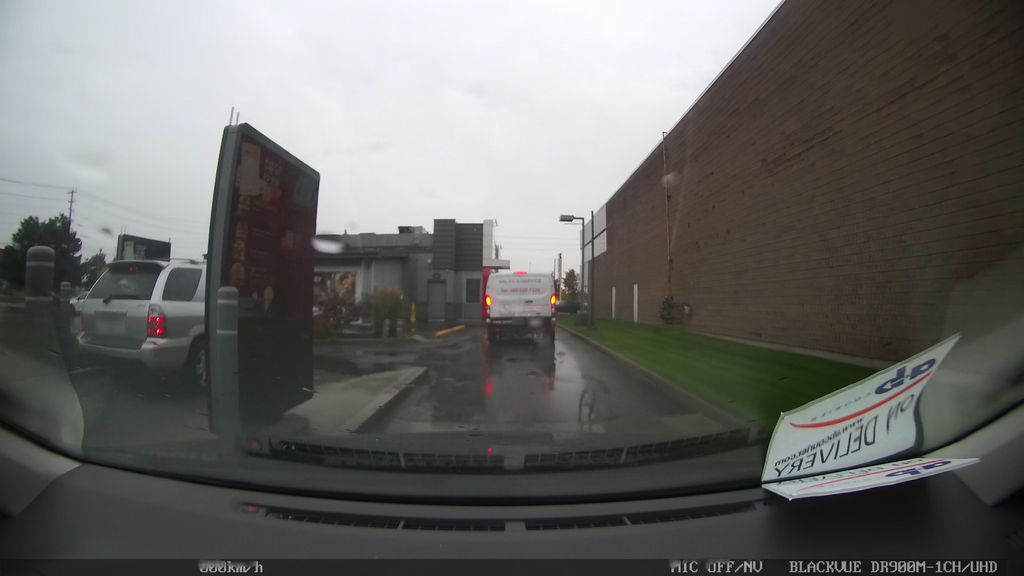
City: toronto